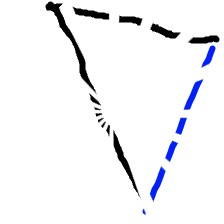
Shape: triangle